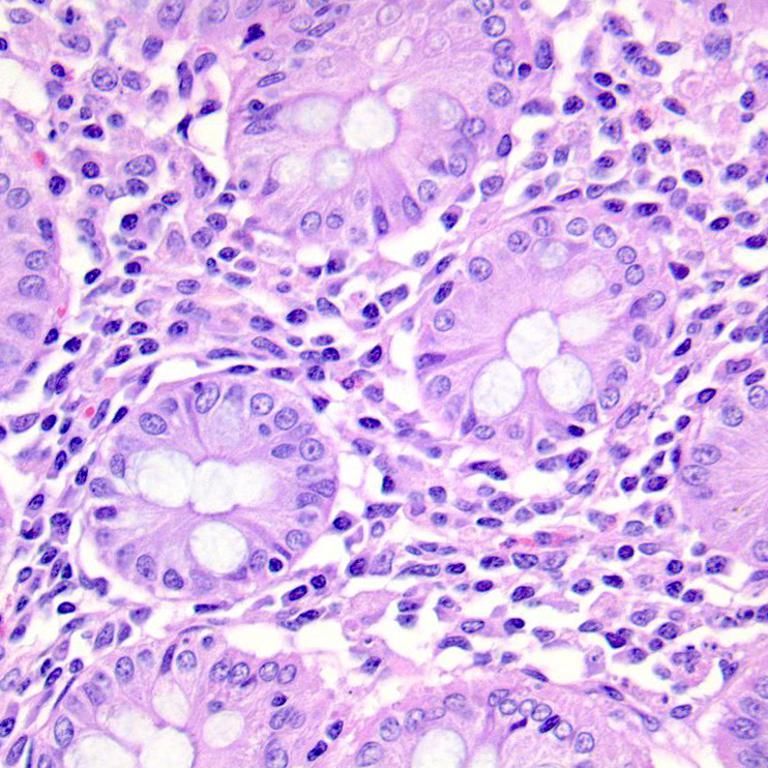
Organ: colon
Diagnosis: benign